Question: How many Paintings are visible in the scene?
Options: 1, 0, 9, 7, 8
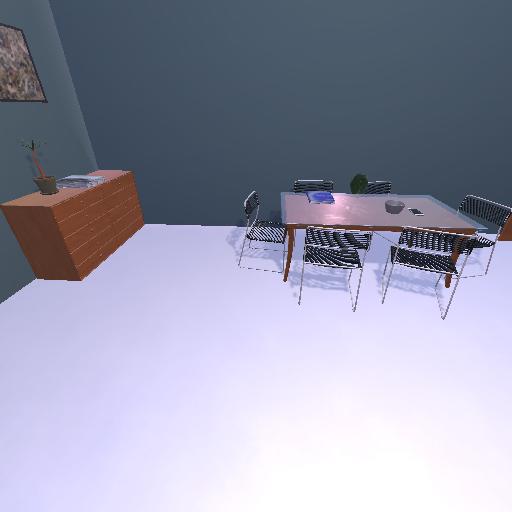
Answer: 1